Interaction volume radius: 10 \u00c5
Interaction volume height: 15 \u00c5
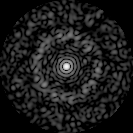
Disorder parameter: 0.8574